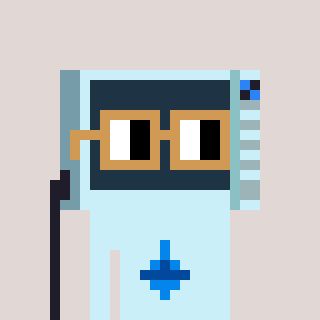
a pixel art character with square brown glasses, a microwave-shaped head and a cold-colored body on a warm background